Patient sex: F
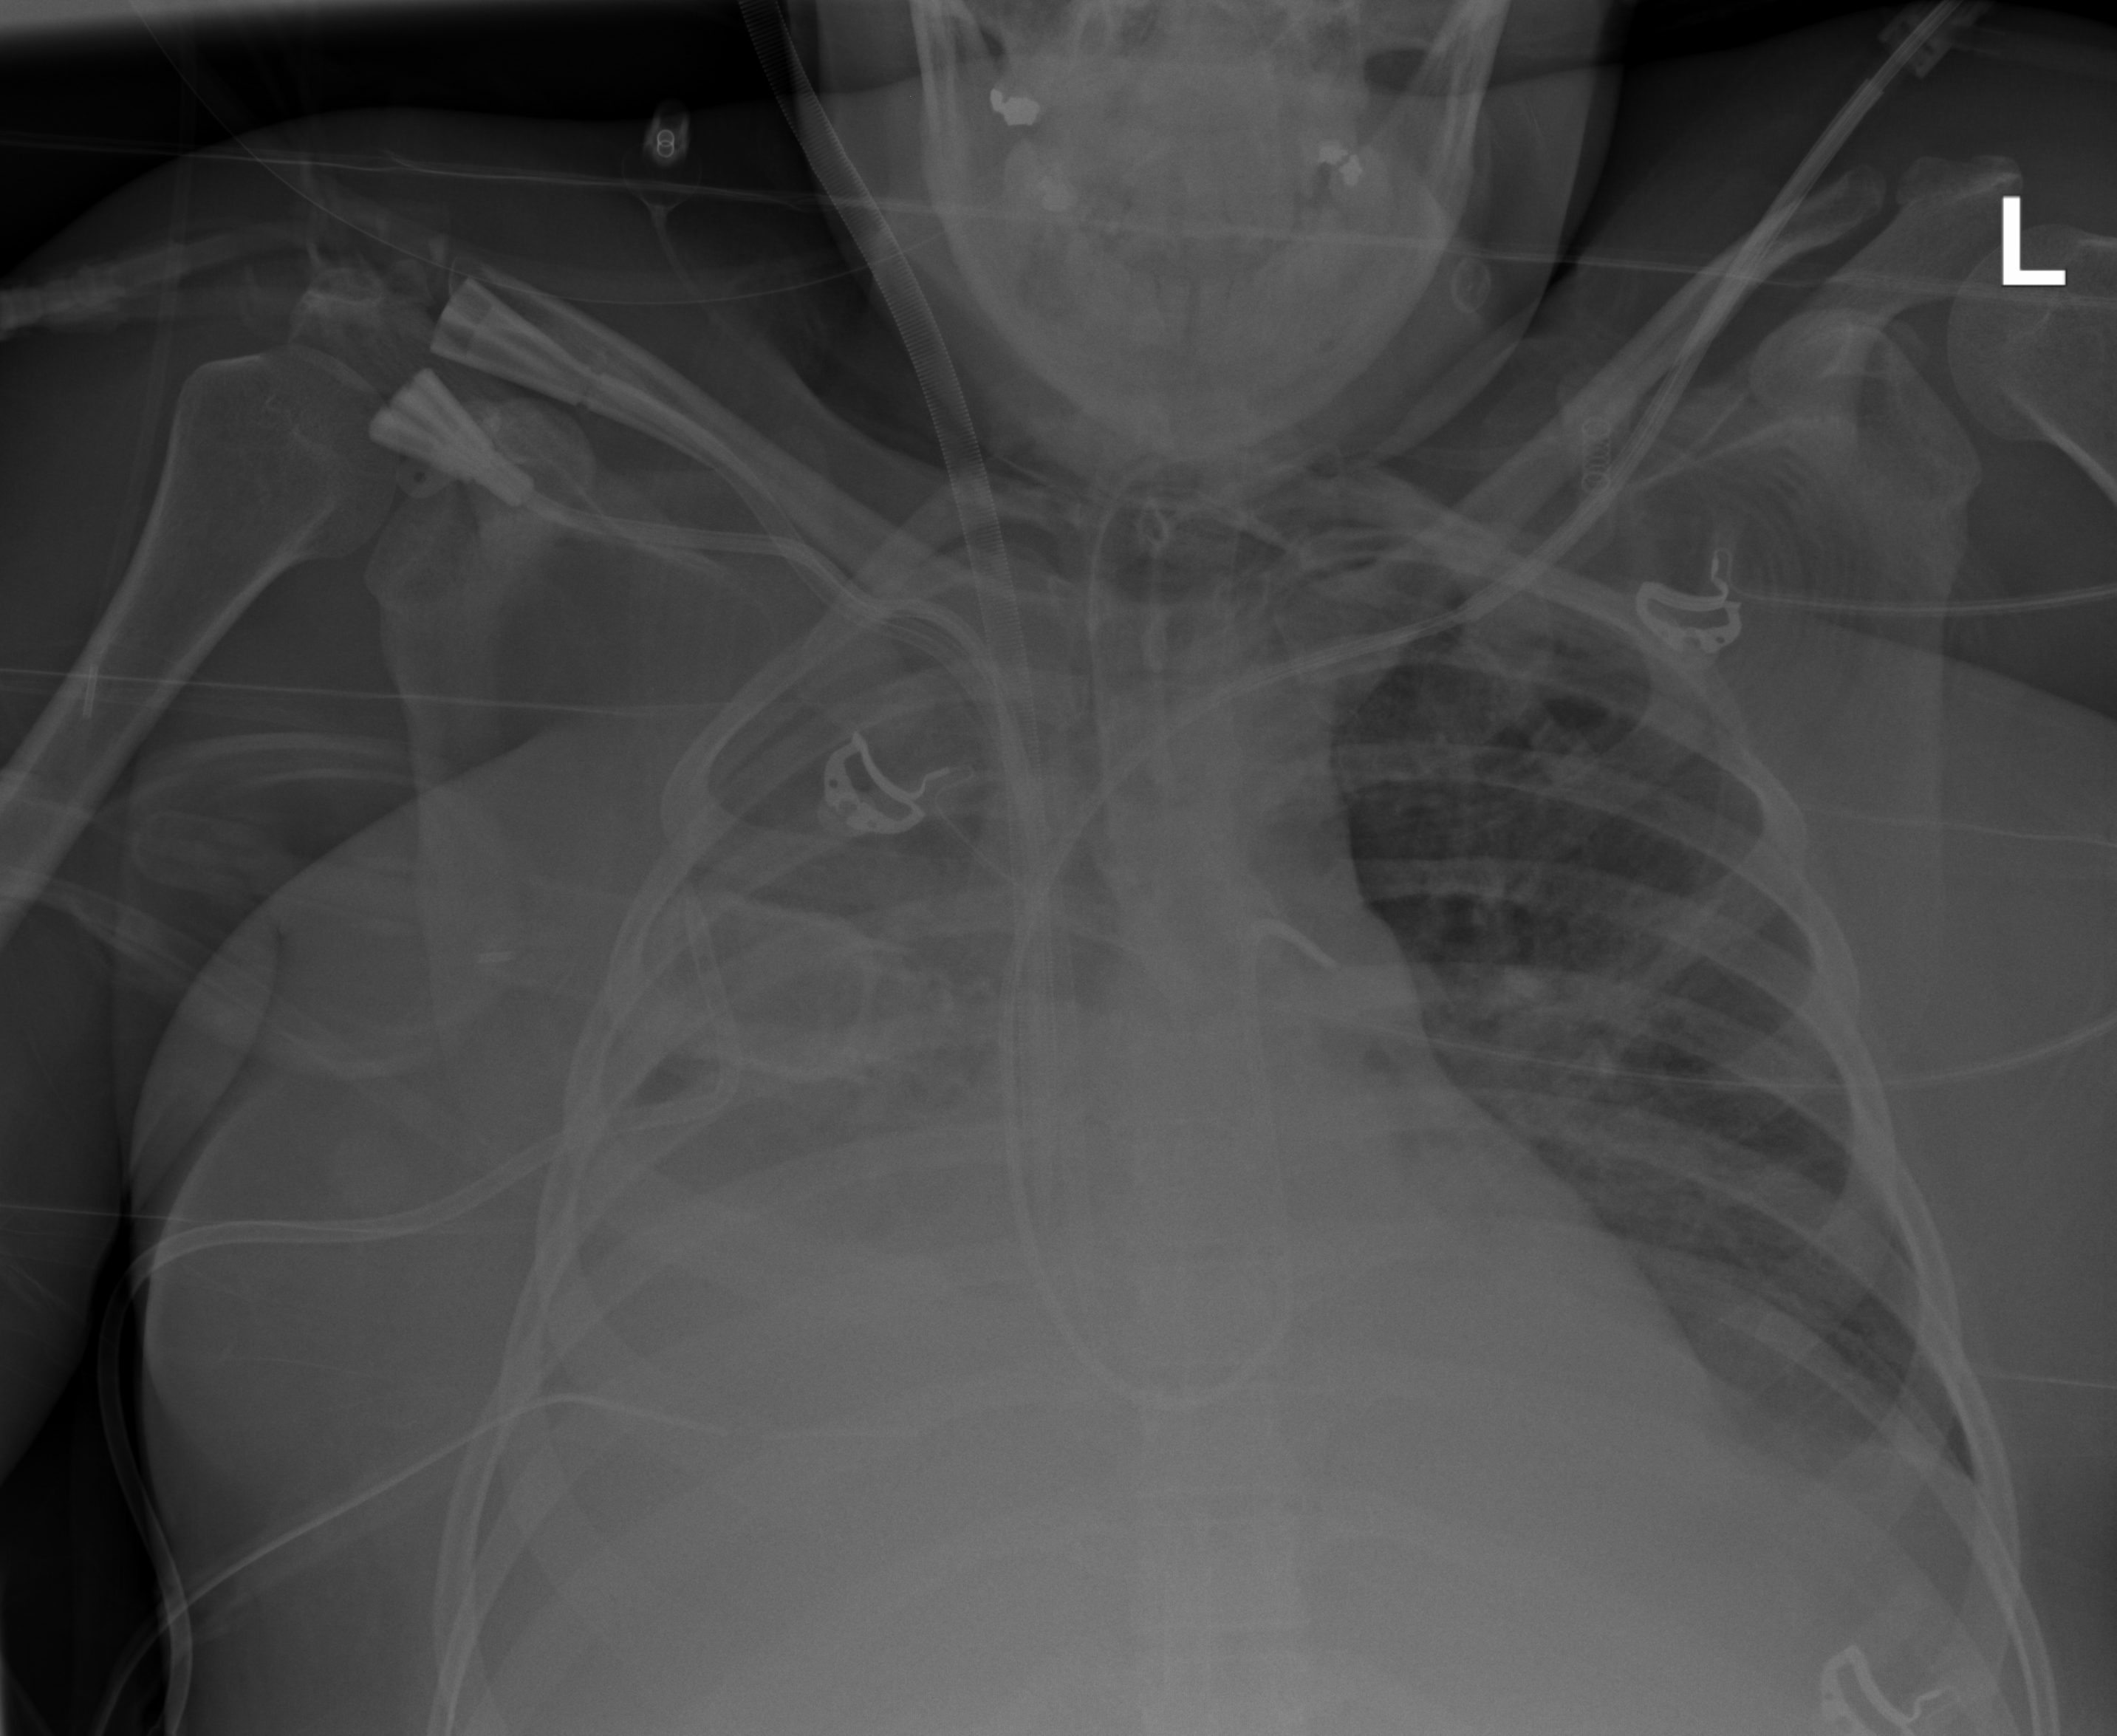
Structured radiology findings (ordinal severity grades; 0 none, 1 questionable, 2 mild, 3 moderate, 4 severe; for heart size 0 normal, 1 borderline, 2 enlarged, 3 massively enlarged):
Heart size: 0
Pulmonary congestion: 1
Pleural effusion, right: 3
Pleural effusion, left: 2
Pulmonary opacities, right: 2
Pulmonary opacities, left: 0
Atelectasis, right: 3
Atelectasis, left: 2